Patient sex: M
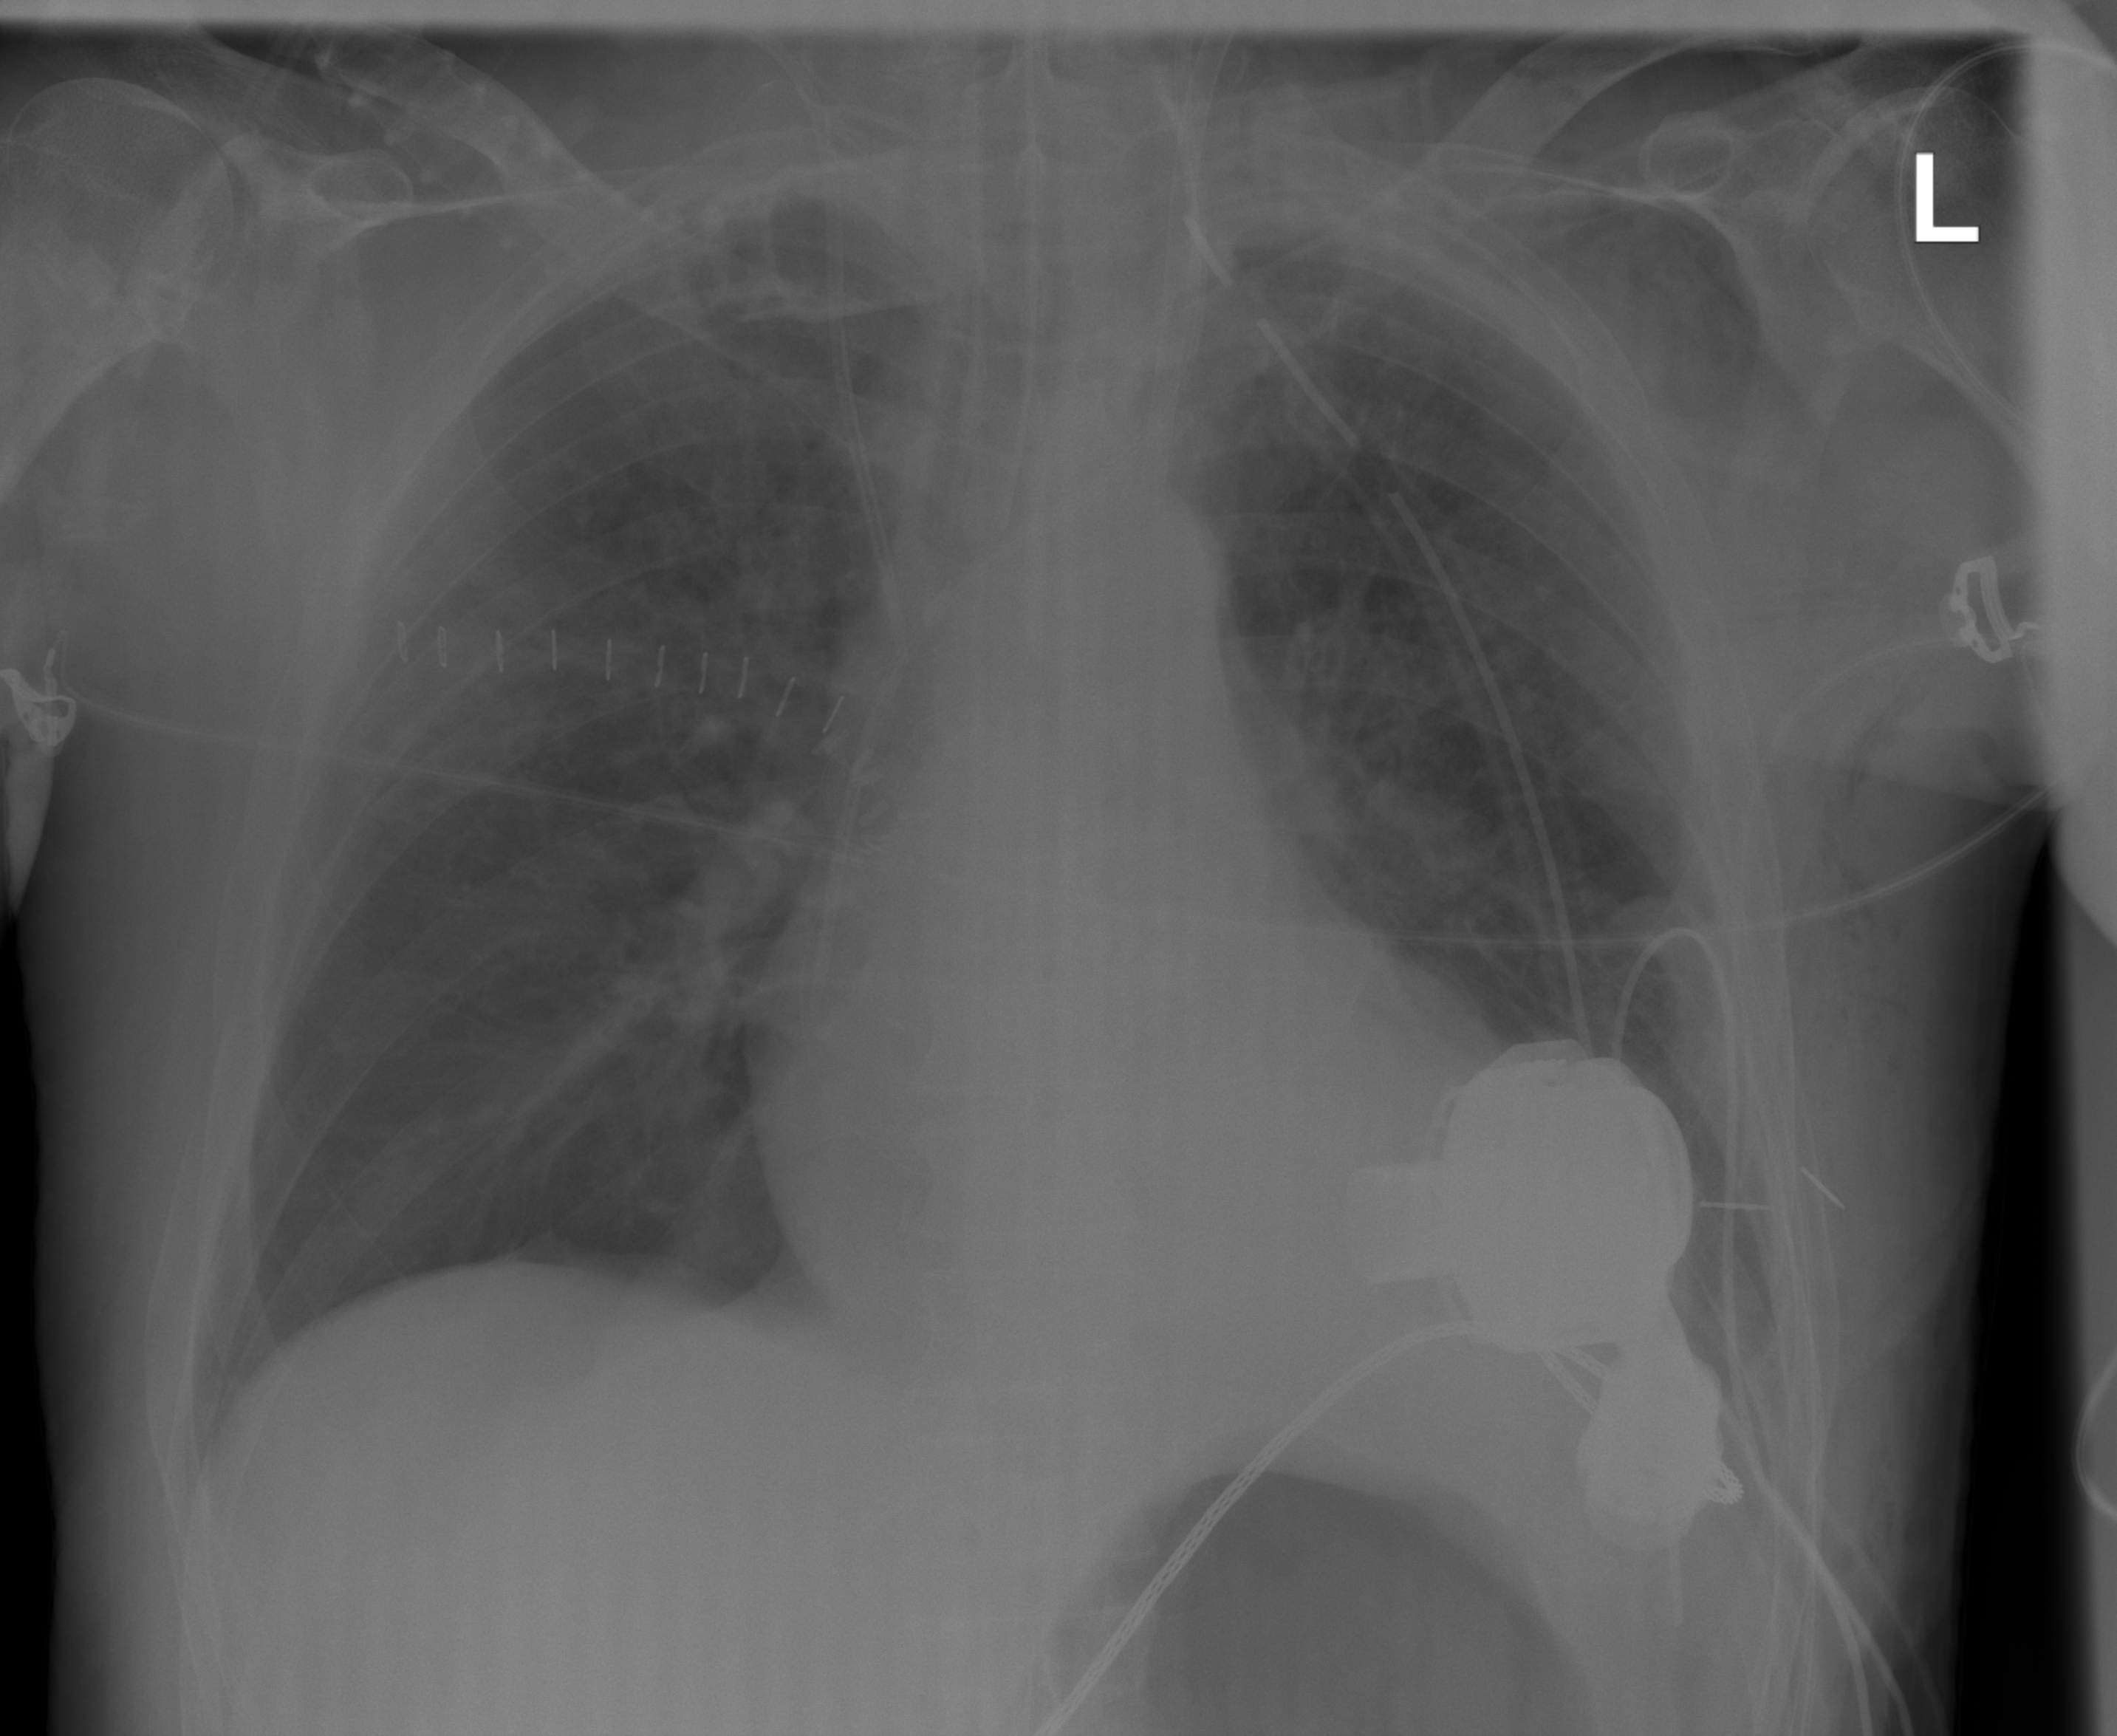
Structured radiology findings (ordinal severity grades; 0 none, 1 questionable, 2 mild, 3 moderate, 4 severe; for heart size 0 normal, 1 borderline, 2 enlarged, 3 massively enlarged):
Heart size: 2
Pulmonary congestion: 2
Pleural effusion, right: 0
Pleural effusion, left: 0
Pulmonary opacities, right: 2
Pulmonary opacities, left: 0
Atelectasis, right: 0
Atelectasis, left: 0